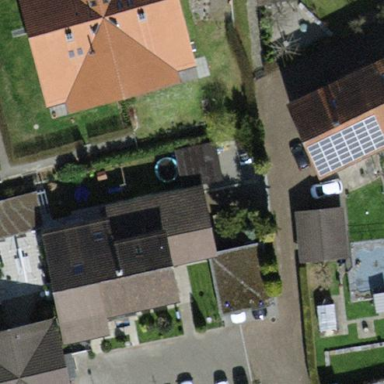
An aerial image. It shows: Building with tile roof.